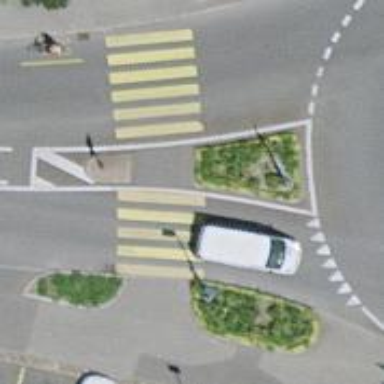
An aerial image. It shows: Zebra crossing with crossing island.